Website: home-depot
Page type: cross-sells
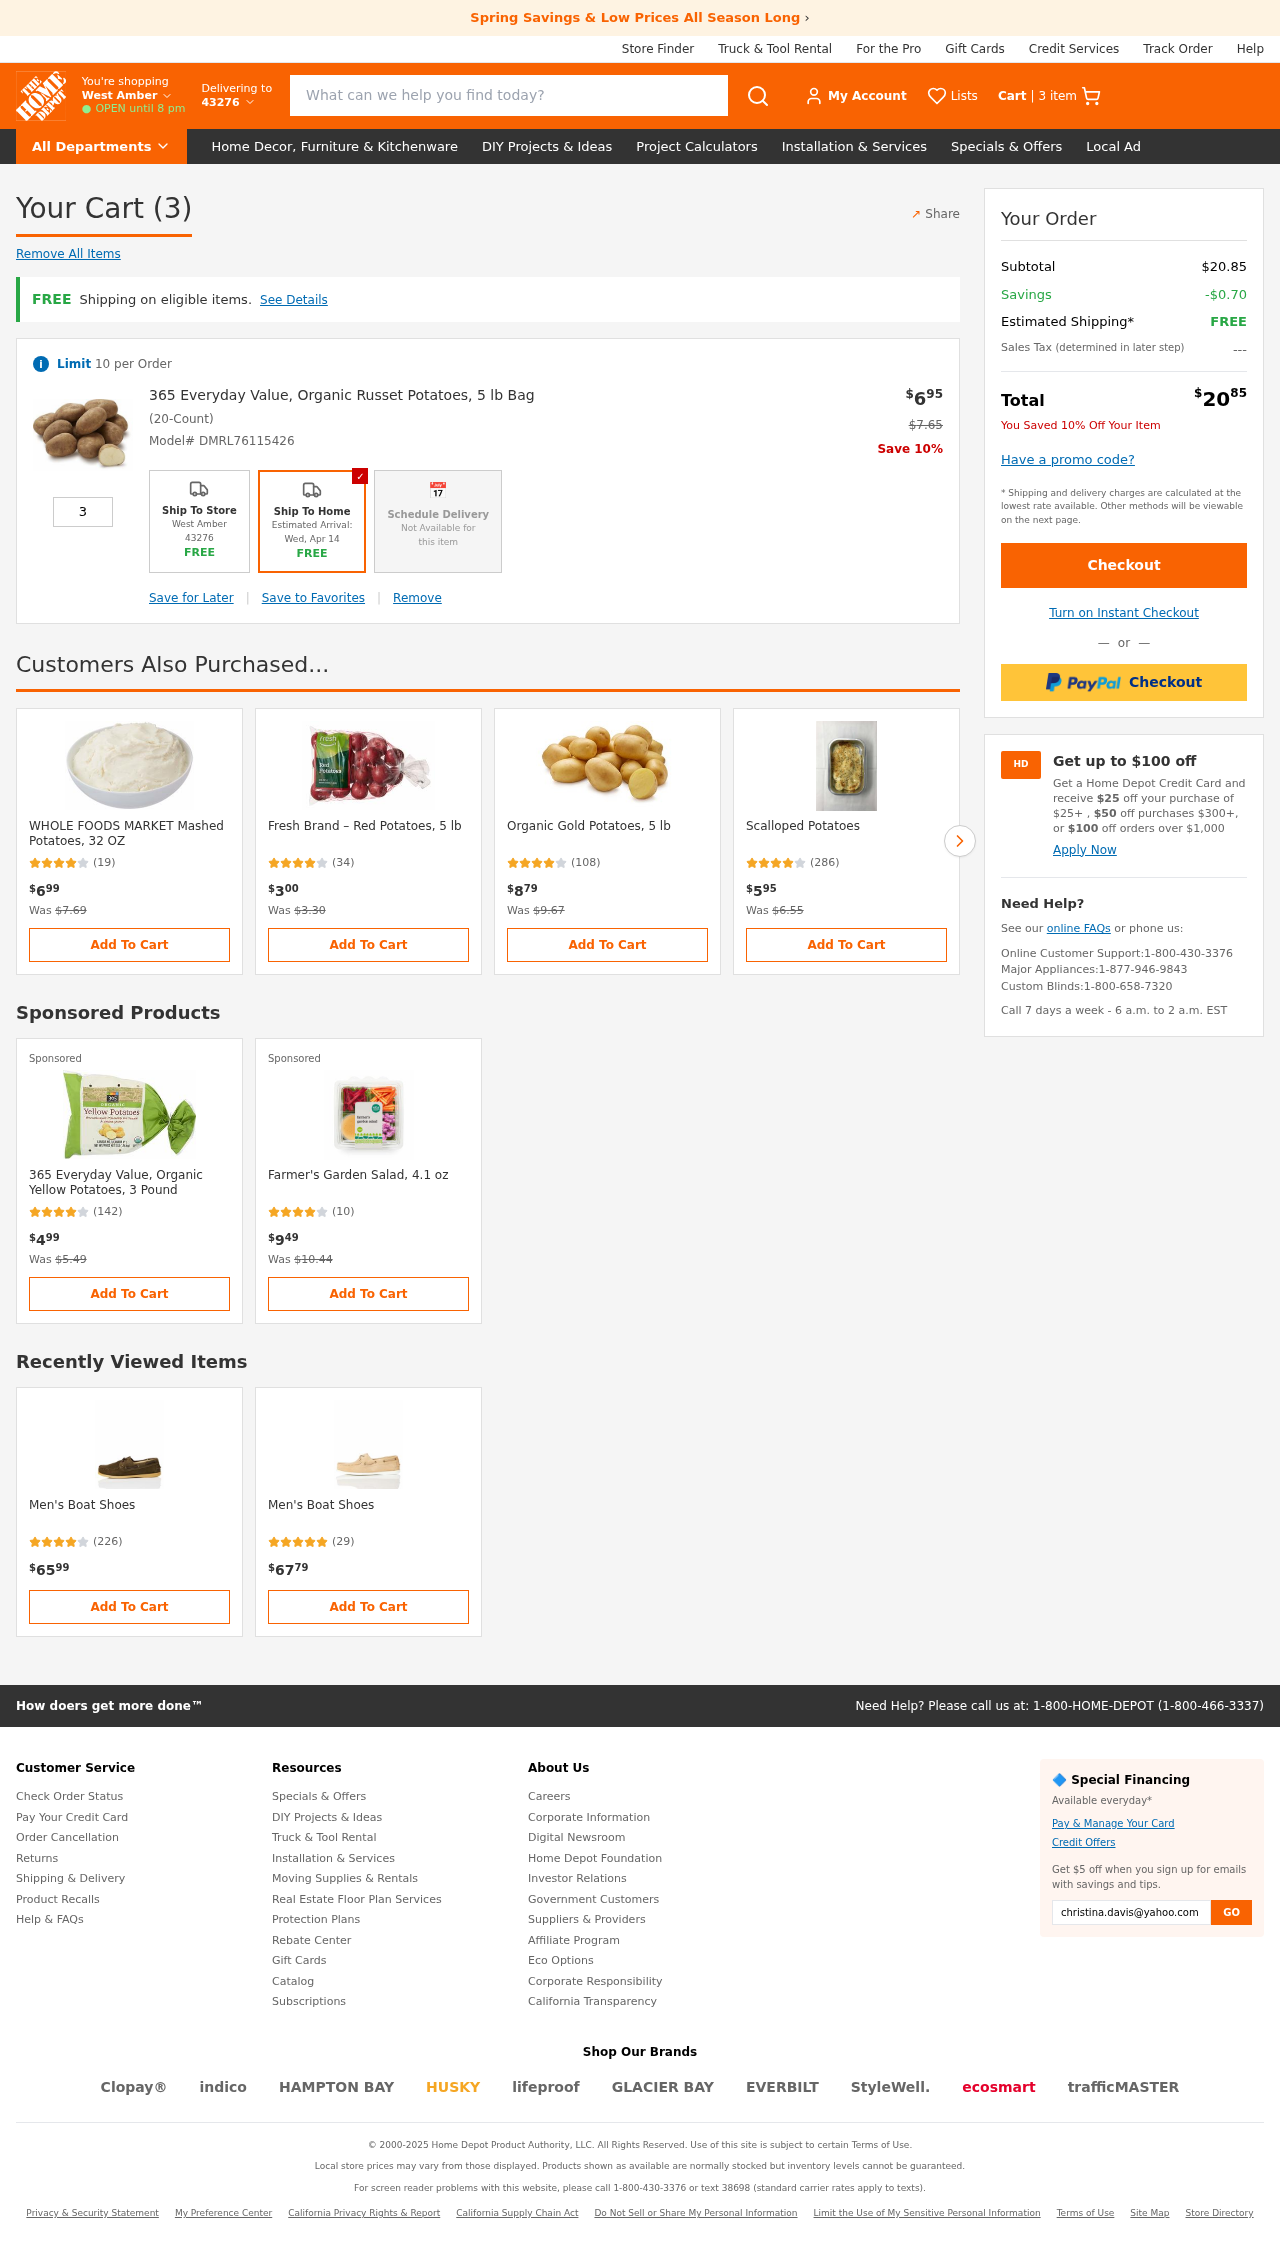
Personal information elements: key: PII_LOCATION1_CITY
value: West Amber
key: PII_POSTCODE
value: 43276
Product elements: key: PRODUCT1_NAME
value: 365 Everyday Value, Organic Russet Potatoes, 5 lb Bag
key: PRODUCT1_PRICE
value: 6.95
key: PRODUCT1_QUANTITY
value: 3
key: PRODUCT1_ORIGINAL_PRICE
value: $7.65
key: PRODUCT2_NAME
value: WHOLE FOODS MARKET Mashed Potatoes, 32 OZ
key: PRODUCT2_NUM_RATINGS
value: (19)
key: PRODUCT2_PRICE
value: $699
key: PRODUCT3_NAME
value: Fresh Brand – Red Potatoes, 5 lb
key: PRODUCT3_NUM_RATINGS
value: (34)
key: PRODUCT3_PRICE
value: $300
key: PRODUCT4_NAME
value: Organic Gold Potatoes, 5 lb
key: PRODUCT4_NUM_RATINGS
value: (108)
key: PRODUCT4_PRICE
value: $879
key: PRODUCT5_NAME
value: Scalloped Potatoes
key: PRODUCT5_NUM_RATINGS
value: (286)
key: PRODUCT5_PRICE
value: $595
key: PRODUCT6_NAME
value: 365 Everyday Value, Organic Yellow Potatoes, 3 Pound
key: PRODUCT6_NUM_RATINGS
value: (142)
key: PRODUCT6_PRICE
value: $499
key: PRODUCT7_NAME
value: Farmer's Garden Salad, 4.1 oz
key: PRODUCT7_NUM_RATINGS
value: (10)
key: PRODUCT7_PRICE
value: $949
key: PRODUCT8_NAME
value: Men's Boat Shoes
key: PRODUCT8_NUM_RATINGS
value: (226)
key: PRODUCT8_PRICE
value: $6599
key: PRODUCT9_NAME
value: Men's Boat Shoes
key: PRODUCT9_NUM_RATINGS
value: (29)
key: PRODUCT9_PRICE
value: $6779
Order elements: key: ORDER_NUM_ITEMS
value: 3 item
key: ORDER_NUM_ITEMS
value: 3
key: ORDER_SKU
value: Model# DMRL76115426
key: ORDER_SUBTOTAL
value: $20.85
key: ORDER_SAVINGS
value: -$0.70
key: ORDER_TOTAL
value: $2085
Search elements: key: HEADER_SEARCH
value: What can we help you find today?